Question: How to select needed values without negative 'Total' values according to this query?

Second row should not be returned as the 'Total' value is less than 0.
'''
SELECT DealerCode, PaymentType, Total
FROM DEL_Purchases
WHERE DealerCode = 'A0686P'
'''
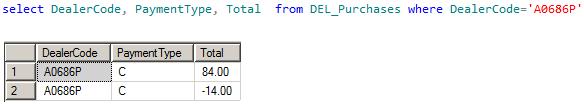
Answer: '''
select DealerCode, PaymentType, Total from DEL_Purchases
where DealerCode='A0686P' and Total > 0
'''